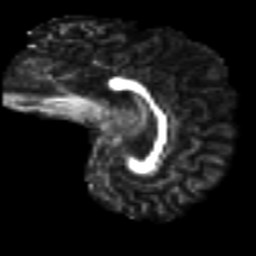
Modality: FA
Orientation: sagittal
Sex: male
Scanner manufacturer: ge
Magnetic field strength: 3 T
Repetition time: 7 s
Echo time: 0.08 s